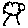
Label: tree